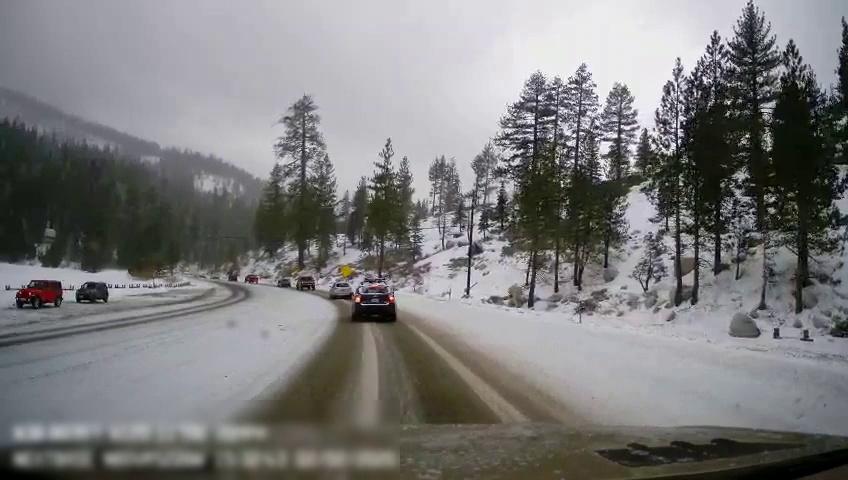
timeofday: Day
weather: Snowy
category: Drivable Space
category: Vehicles | SUV
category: Vehicles | SUV
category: Vehicles | Car
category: Vehicles | Truck
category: Vehicles | Car
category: Traffic | Signs